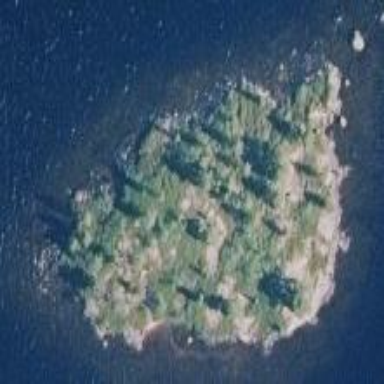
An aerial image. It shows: Islet.